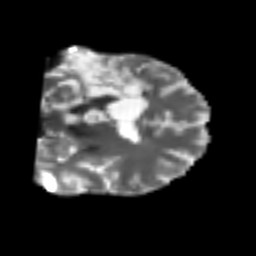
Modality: T2w
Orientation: coronal
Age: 41
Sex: male
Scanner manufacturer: siemens
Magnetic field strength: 3 T
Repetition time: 4.987 s
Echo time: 0.0792 s